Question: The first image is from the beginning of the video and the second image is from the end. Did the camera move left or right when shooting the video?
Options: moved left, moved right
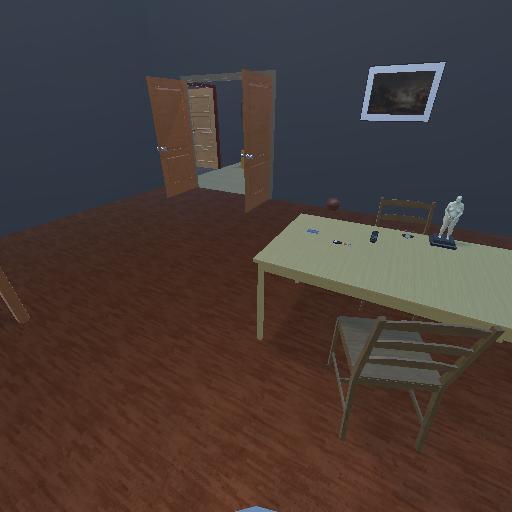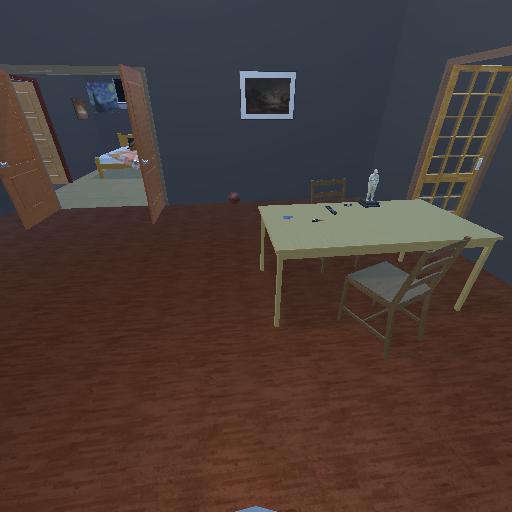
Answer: moved left